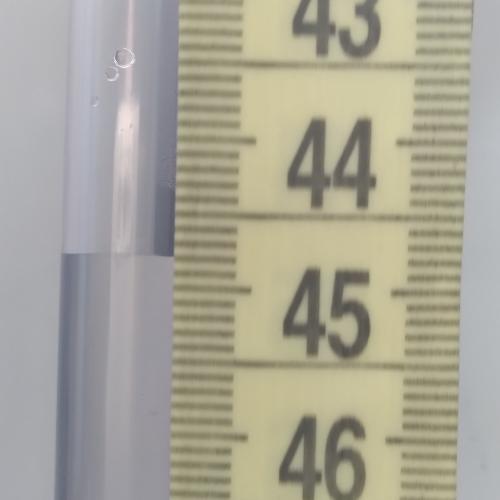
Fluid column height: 44.8 cm